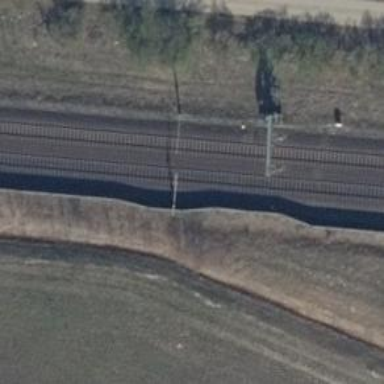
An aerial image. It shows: Milestone along the railway with catenary mast.